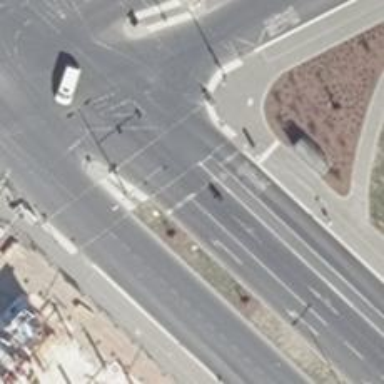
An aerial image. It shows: Road with traffic signals.